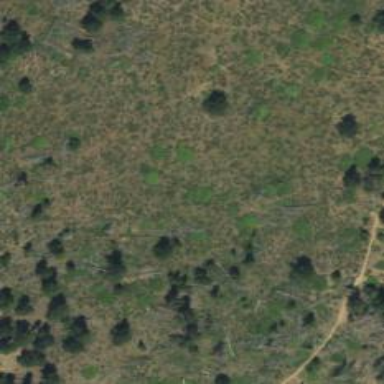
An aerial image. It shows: Area covered in scrub vegetation.